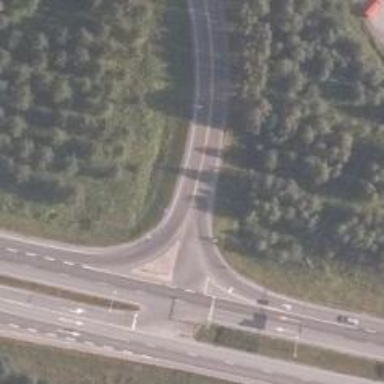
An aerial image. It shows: Trunk link highway with asphalt surface.